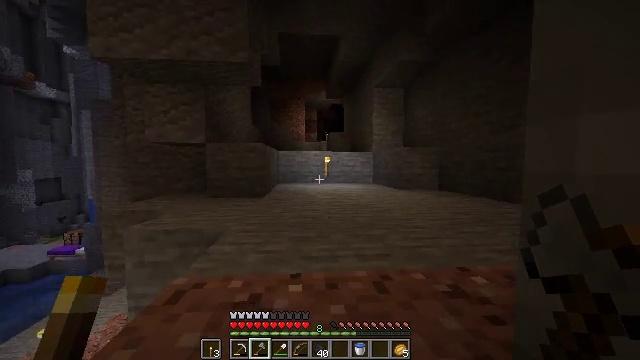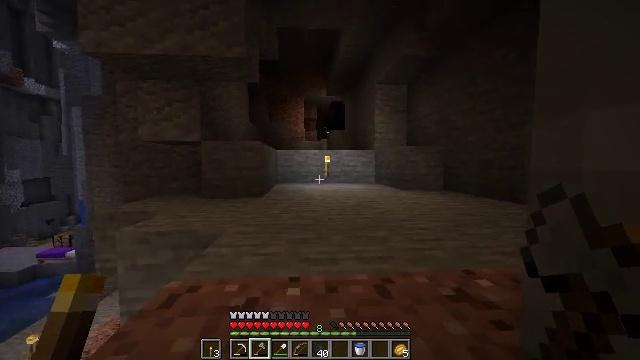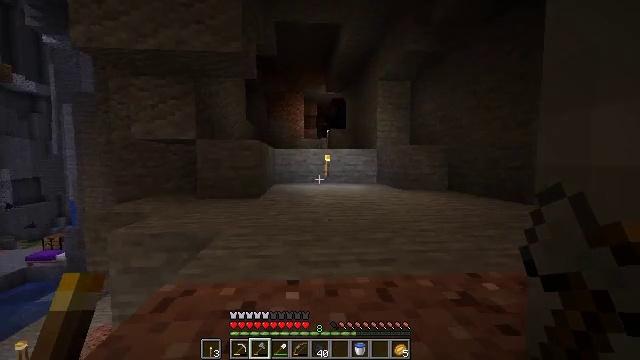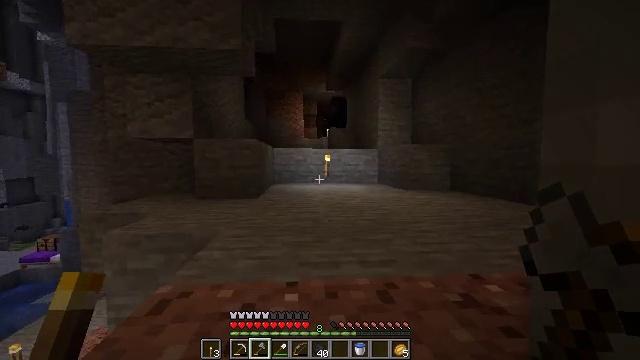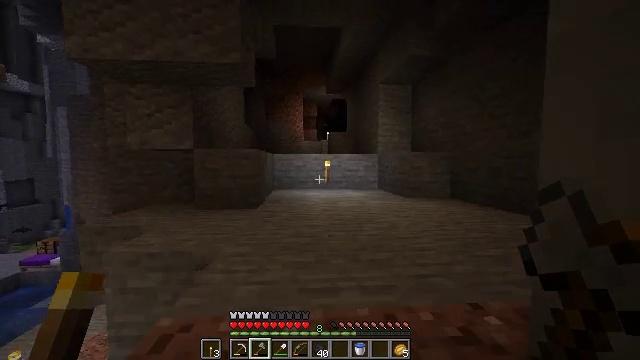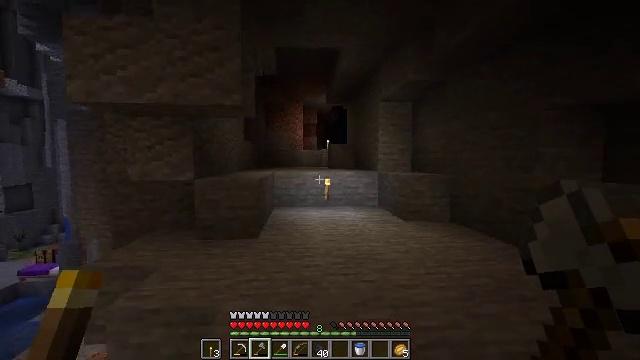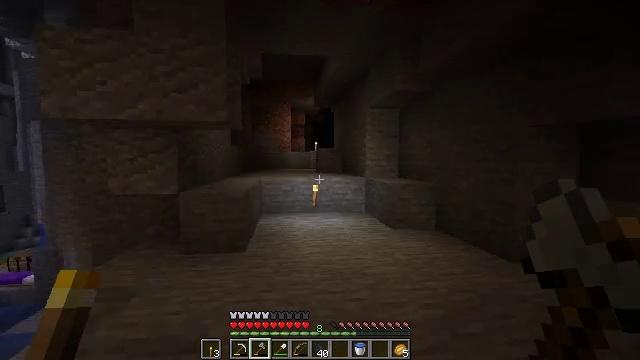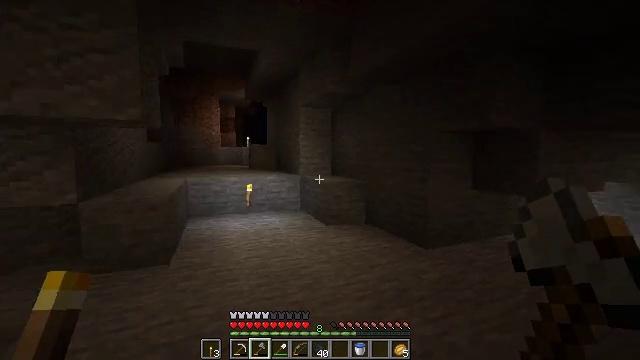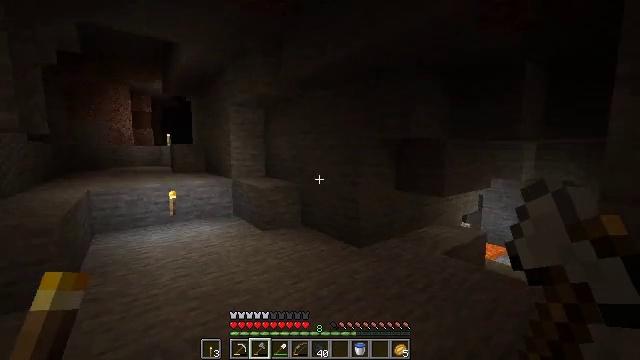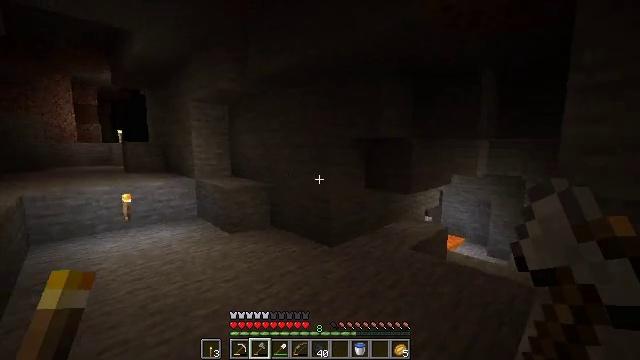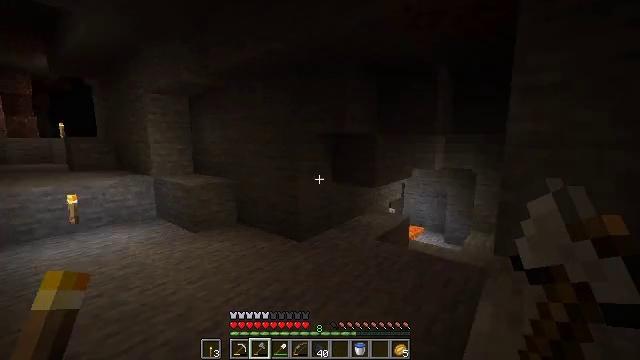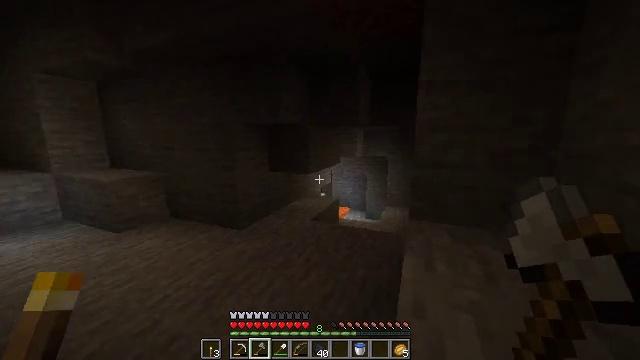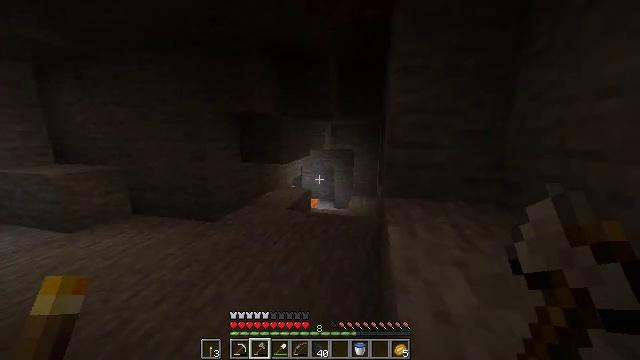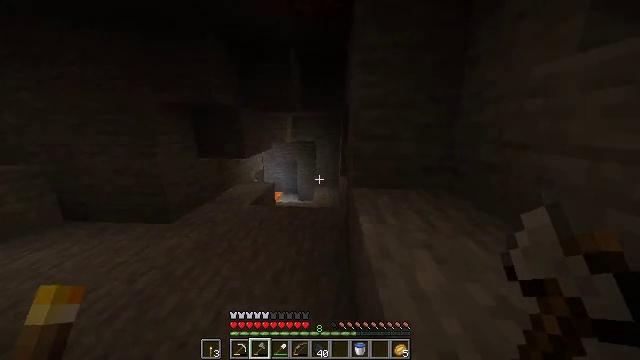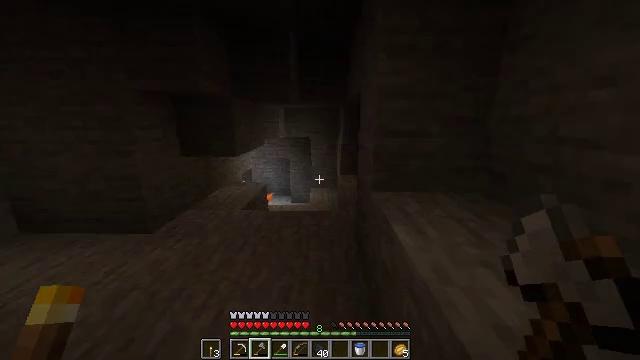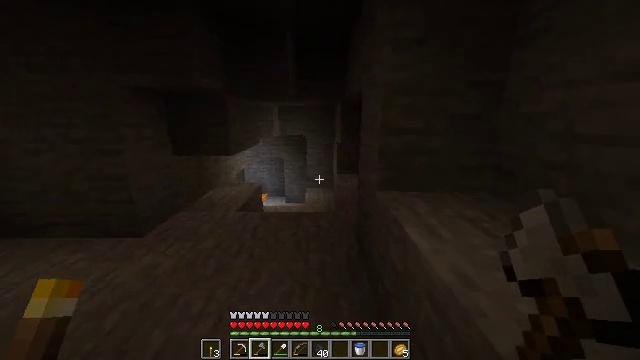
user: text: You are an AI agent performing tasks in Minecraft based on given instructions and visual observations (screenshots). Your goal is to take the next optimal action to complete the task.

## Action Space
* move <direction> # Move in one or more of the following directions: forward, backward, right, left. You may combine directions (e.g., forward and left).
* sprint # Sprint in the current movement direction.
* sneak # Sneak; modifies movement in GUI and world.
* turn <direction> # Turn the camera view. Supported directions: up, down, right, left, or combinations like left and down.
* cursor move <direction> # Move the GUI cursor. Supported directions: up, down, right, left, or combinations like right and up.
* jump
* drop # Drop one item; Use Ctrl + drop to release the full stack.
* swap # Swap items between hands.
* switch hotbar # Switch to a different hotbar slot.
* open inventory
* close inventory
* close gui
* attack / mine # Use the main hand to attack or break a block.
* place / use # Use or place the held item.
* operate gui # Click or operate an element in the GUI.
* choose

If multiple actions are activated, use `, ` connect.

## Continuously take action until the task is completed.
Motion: motion action
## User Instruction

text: Mine oak leaves.
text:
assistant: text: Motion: move forward, sprint
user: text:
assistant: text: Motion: move forward, sprint
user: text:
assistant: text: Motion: move forward, sprint
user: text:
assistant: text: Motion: move forward, sprint, jump
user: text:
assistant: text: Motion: move forward, sprint, jump
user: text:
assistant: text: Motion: move forward, sprint, turn right, jump
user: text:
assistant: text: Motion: move forward, sprint, turn right and down, jump
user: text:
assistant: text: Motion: move forward and move left, sprint, turn right, jump
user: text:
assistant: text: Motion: move forward and move left, sprint, turn right
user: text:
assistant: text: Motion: move forward and move left, turn right and down
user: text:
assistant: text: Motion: move forward and move left, turn right and down
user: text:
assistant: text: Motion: move forward and move left, turn right and down
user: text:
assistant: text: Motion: move forward and move left, turn right and down
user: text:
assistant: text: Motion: move forward and move left, turn right
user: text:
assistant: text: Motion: move forward and move left, turn right
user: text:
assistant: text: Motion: move forward and move left
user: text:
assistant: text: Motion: move forward
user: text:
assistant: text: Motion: move forward
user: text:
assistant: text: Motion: move forward
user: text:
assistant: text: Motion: move forward
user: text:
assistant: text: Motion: move forward
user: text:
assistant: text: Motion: move forward
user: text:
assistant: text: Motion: move forward
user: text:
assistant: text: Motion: move forward
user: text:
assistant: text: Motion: move forward
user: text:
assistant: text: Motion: no_op
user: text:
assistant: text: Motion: no_op
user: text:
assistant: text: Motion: no_op
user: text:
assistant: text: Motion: turn left
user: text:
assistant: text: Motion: turn left and down